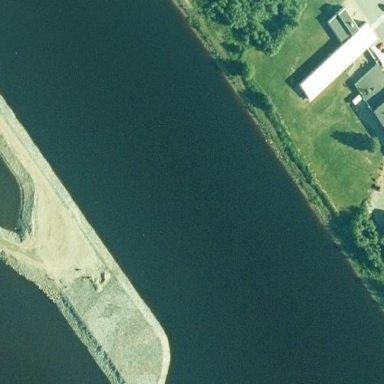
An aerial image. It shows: Reservoir of water.